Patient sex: F
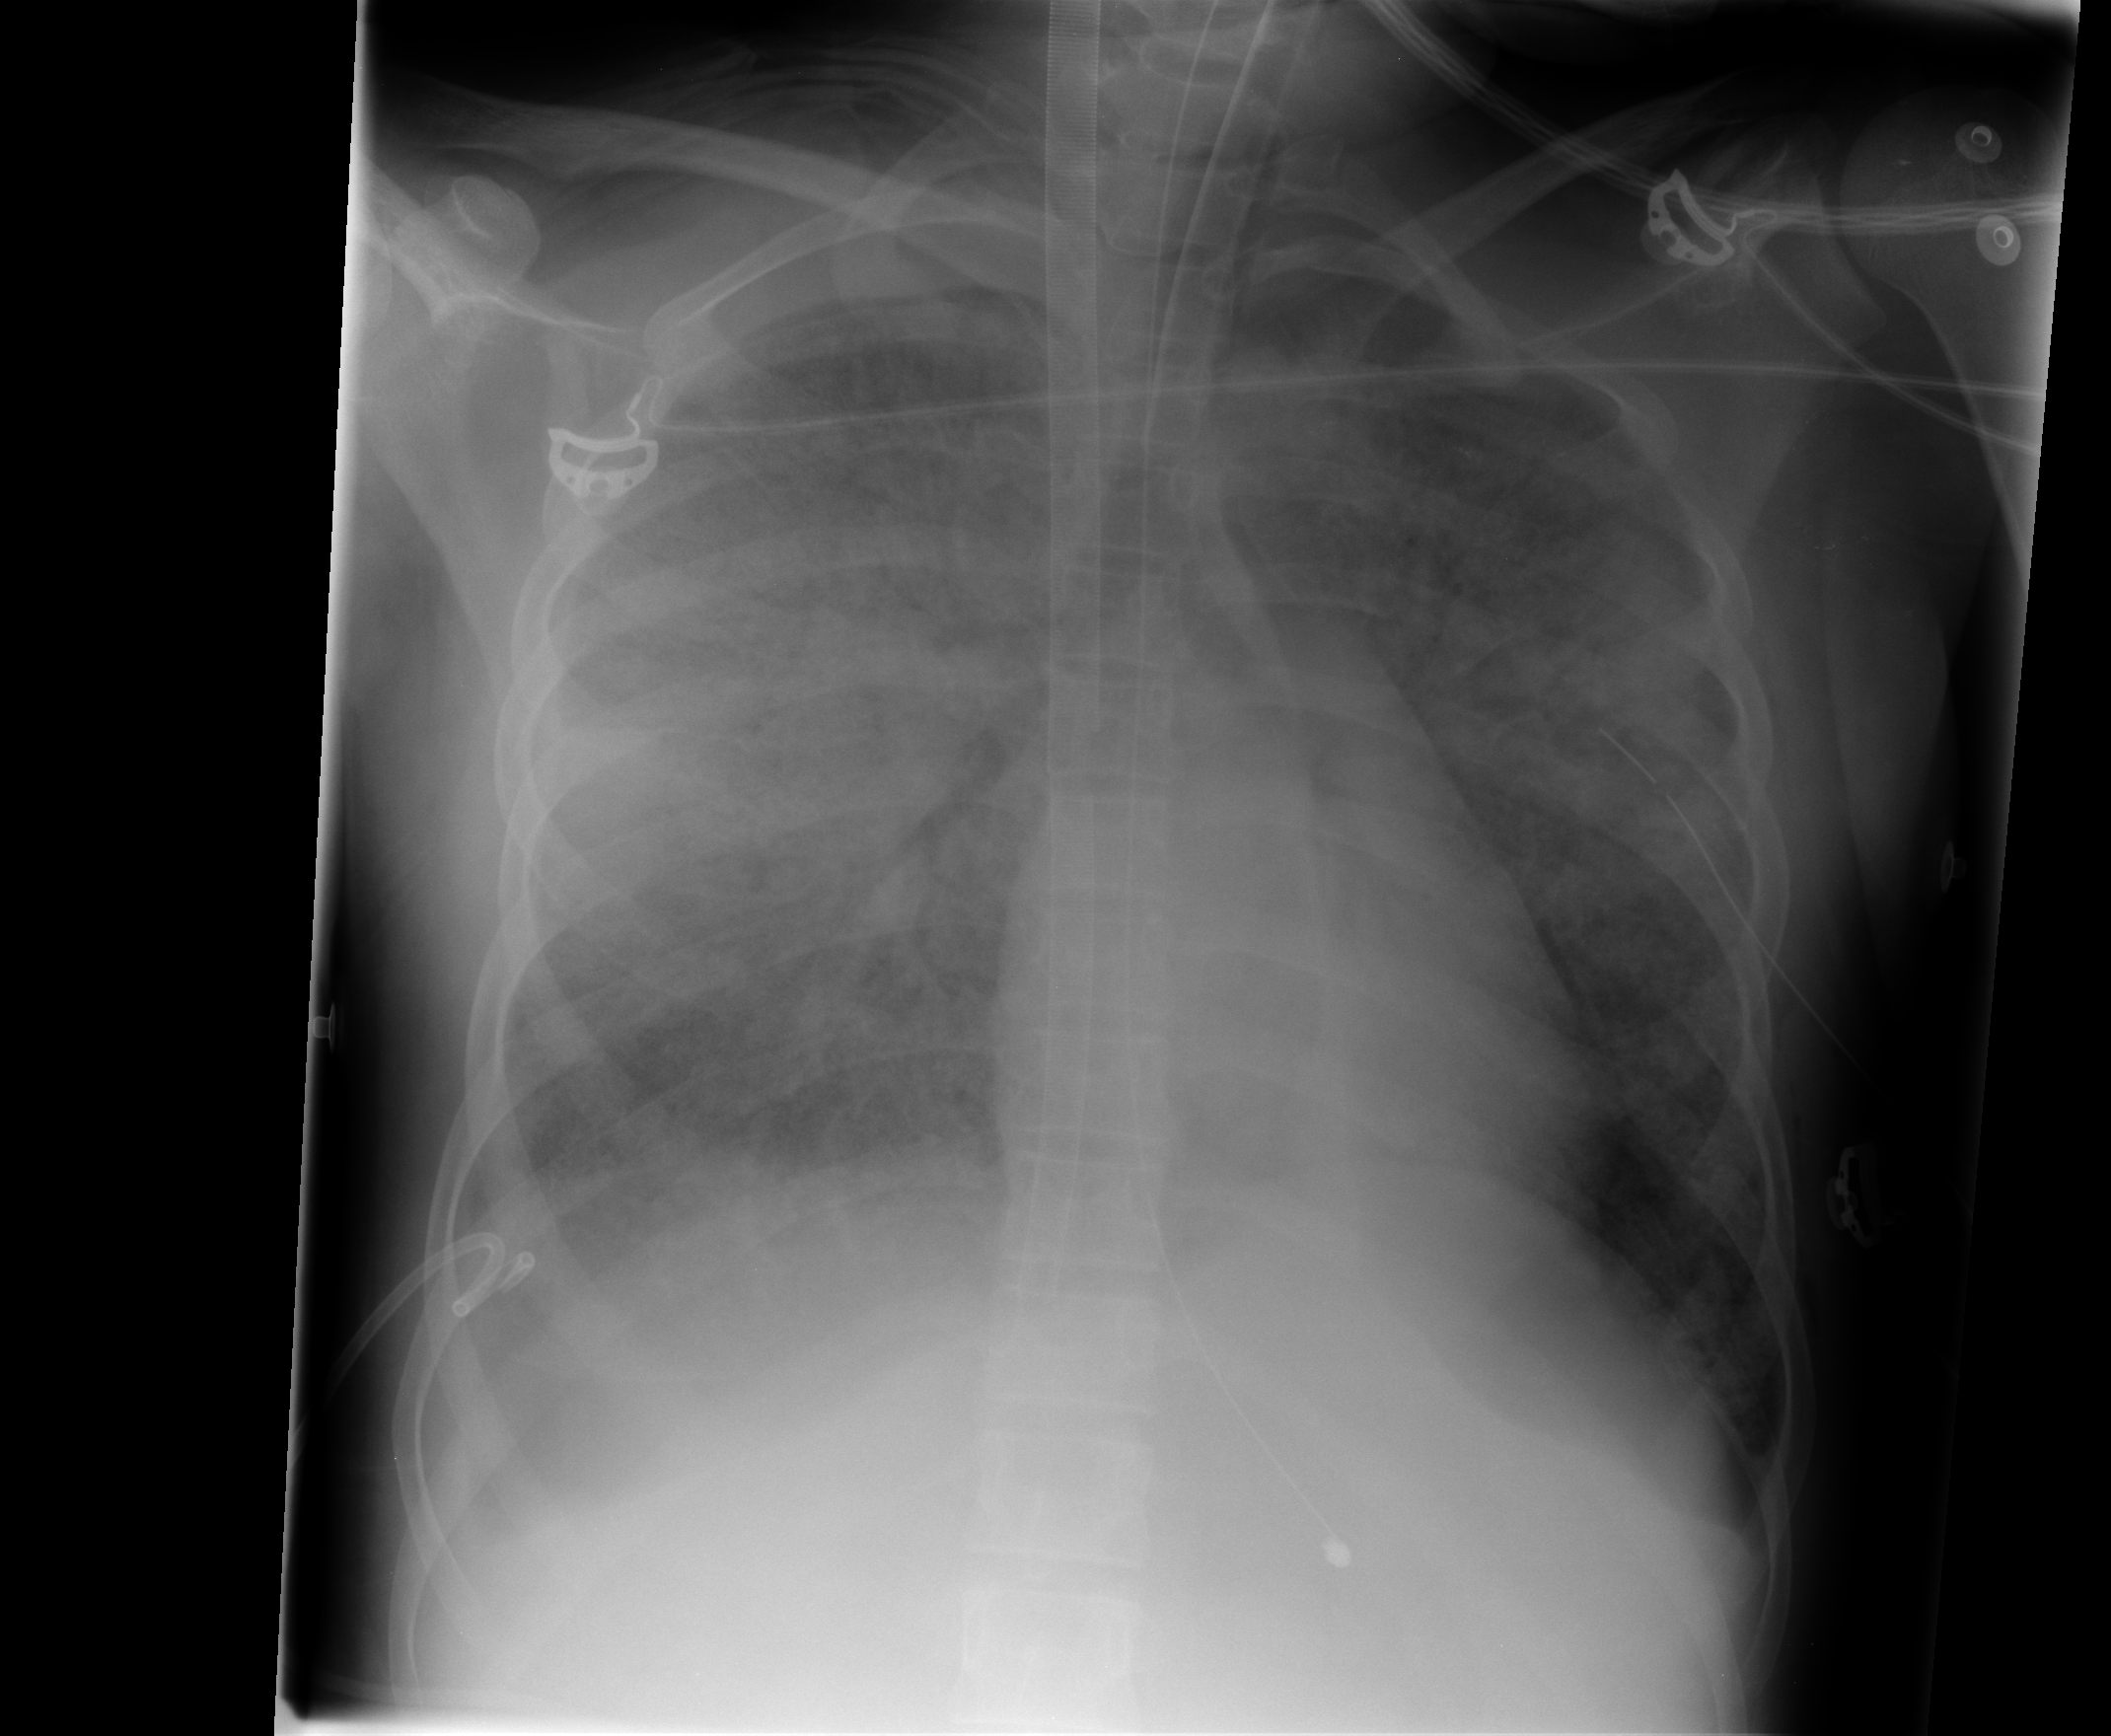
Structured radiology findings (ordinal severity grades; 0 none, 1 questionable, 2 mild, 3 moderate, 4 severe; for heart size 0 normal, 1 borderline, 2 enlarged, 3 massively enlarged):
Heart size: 0
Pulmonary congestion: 2
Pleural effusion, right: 2
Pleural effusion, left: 0
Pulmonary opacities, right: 4
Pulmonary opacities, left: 4
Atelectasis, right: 2
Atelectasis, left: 1